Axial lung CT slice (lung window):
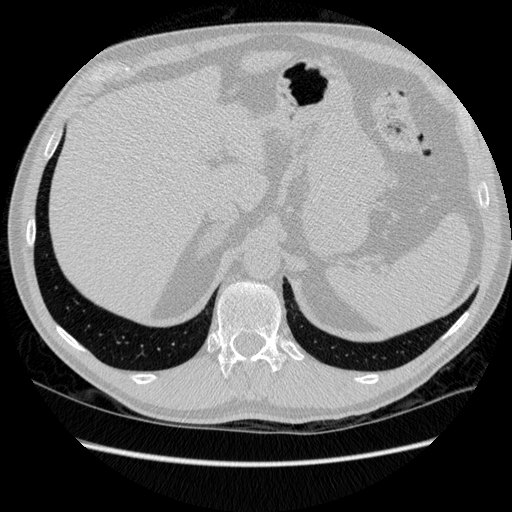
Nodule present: no